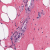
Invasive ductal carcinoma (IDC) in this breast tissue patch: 0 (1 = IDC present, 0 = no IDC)